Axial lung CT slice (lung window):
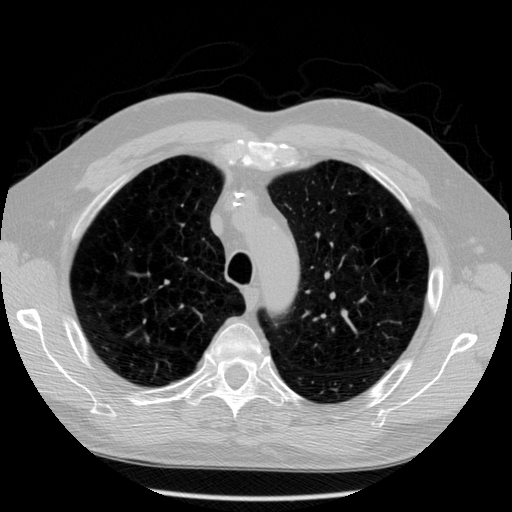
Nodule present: no